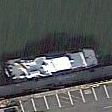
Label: civil